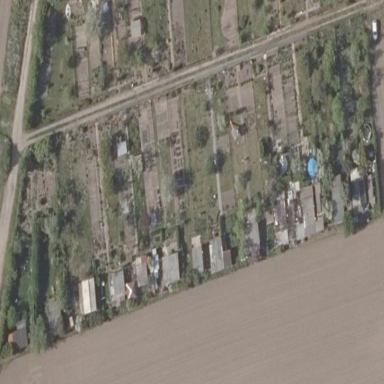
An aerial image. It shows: Allotments area.